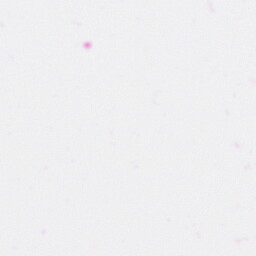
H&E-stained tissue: Colon